Question:
Right now, I'm encapsulating the UI on the right side as a variable, and I want the UI on the right to change based on the "Module Selected." Here's what I'm doing right now to do this:
'''
ui <- navbarPage('test',
tabPanel('Analysis',
fluidRow(
ui_core,
uiOutput('ui_module')
)
)
)
output$ui_module <- renderUI({
# observeEvent(input$core_module_selection, {
current_module <- NULL
if(!is.null(input$core_module_selection) && input$core_module_selection != 'Core') {
current_module <- rval$module_ui[[match(input$core_module_selection, rval$module_names)]]
rval$ui_module <<- current_module
}
return(rval$ui_module)
})
'''
I'm using reactive values (rval) for the 'ui_module' variable, which holds the UI I want to render:
'''
ui_filetrans <-
tabsetPanel(
tabPanel('File Transfer',
p("filetrans")
)
)
register_module("File Transfer", ui_filetrans)
'''
which should end up like this:
'''
ui <- navbarPage('Granatum',
tabPanel('Analysis',
fluidRow(
ui_core,
tabsetPanel(
tabPanel('File Transfer',
p("filetrans")
)
)
)
)
)
'''
But, instead, I get this weird text (I'd guess it's a Bootstrap class or something) that supposedly comes from the tag... and not the full object.
What am I doing wrong? Is the object's type being changed once I assign it to a vector?
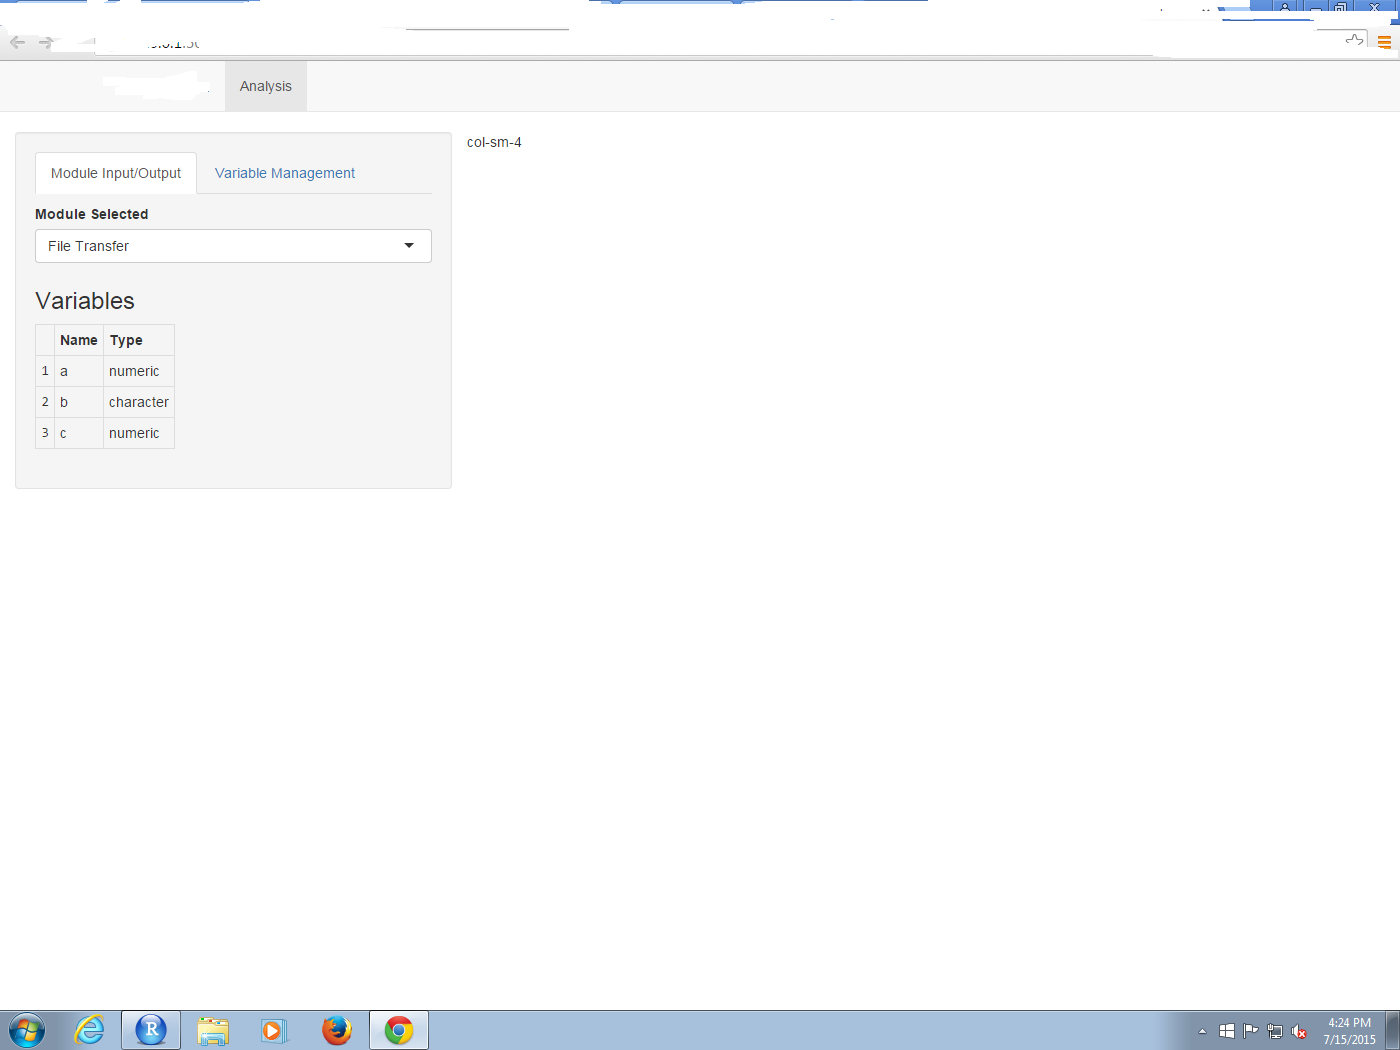
Answer: '''
rval$module_ui <- list(ui_core)
rval$module_ui <- c(rval$module_ui, list(module))
'''
'c()', the concatenate function, works very much the same for lists, but ensure that you turn "atoms" or atomic components into a list before concatenation.